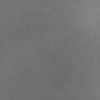
Atmospheric dust classification: dusty